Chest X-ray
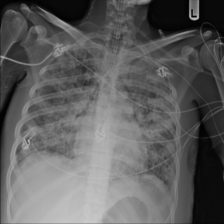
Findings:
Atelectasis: negative
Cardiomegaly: negative
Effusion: negative
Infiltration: positive
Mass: negative
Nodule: negative
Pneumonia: negative
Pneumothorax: negative
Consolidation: negative
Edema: negative
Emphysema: negative
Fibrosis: negative
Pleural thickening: negative
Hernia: negative